Question: I have problem I've been trying to solve for the last couple of hours but without any luck at all.
First, let me show you how my database looks like (just an important part of it):

[radno_mjesto] = JOB
[grupa_radnih_mjesta] = JOB GROUPS (jobs that fall into specific groups; for example if the group name was jobs that would fall into this group would be: , , , etc.)
[osoba] = PERSON
What I'd like to achieve is to query all the people who fall into specific job groups, but after couple of hours I wasn't able to succeed in doing it so. I was trying various combinations of the following code and there are only 2 results I've been getting: all people (no matter what their job is) or people with specific job only (the last job from the job group as in this case).
'''
var sveOsobe = from p in db.osobas
select p;
if (chkGrupaRadnihMjesta.Checked)
{
int id = Convert.ToInt32(GrupaRadnihMjesta.SelectedValue);
var radnaMjesta = from rm in db.grupe_radnih_mjesta_radna_mjesta
where rm.grm_id == id
select rm;
var praznoOsobe = sveOsobe.Where(o => o.osoba_id == -1);
foreach (var radnoMjesto in radnaMjesta)
{
var sveOsobeRadnaMjesta = from p in db.osobas
where p.osoba_id == -1
select p;
sveOsobeRadnaMjesta = sveOsobe.Where(o => o.rm_id == radnoMjesto.rm_id).Union(sveOsobeRadnaMjesta);
praznoOsobe = praznoOsobe.Union(sveOsobeRadnaMjesta);
}
sveOsobe = sveOsobe.Intersect(praznoOsobe);
}
'''
Any help would be appreciated.
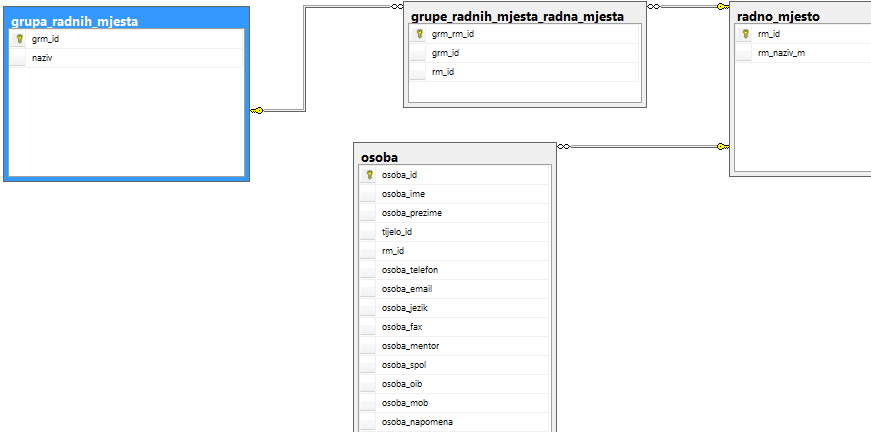
Answer: This should work....
'''
if (chkGrupaRadnihMjesta.Checked) {
int id = Convert.ToInt32(GrupaRadnihMjesta.SelectedValue);
var sveOsobe = (
from p in db.osobas
join l in db.grupe_radnih_mjesta_radna_mjesta on l.rm_id equals p.rm_id
where l.grm_id == id
select p
).Distinct();
}
'''
I'm guessing at names here!!!